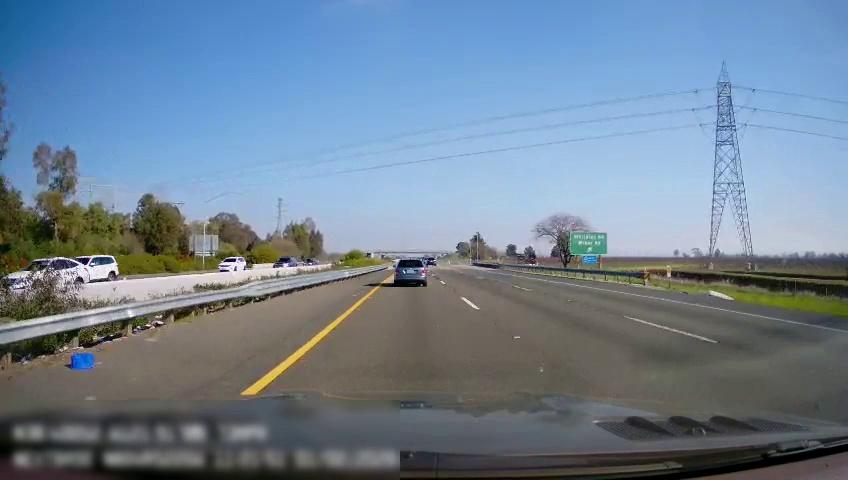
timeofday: Day
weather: Sunny
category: Drivable Space
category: Vehicles | Car
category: Vehicles | Car
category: Vehicles | SUV
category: Vehicles | Car
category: Vehicles | Car
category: Vehicles | SUV
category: Vehicles | Car
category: Lanes | Current Lane
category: Lanes | Current Lane
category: Lanes | Alternate Lane
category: Lanes | Alternate Lane
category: Traffic | Signs
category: Traffic | Signs